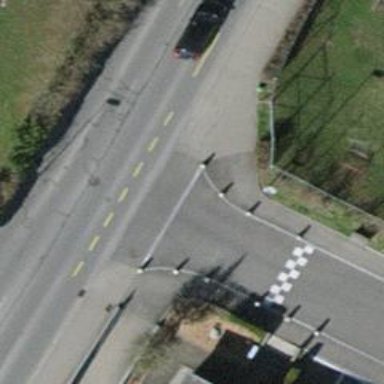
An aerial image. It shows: Bollard made of concrete.